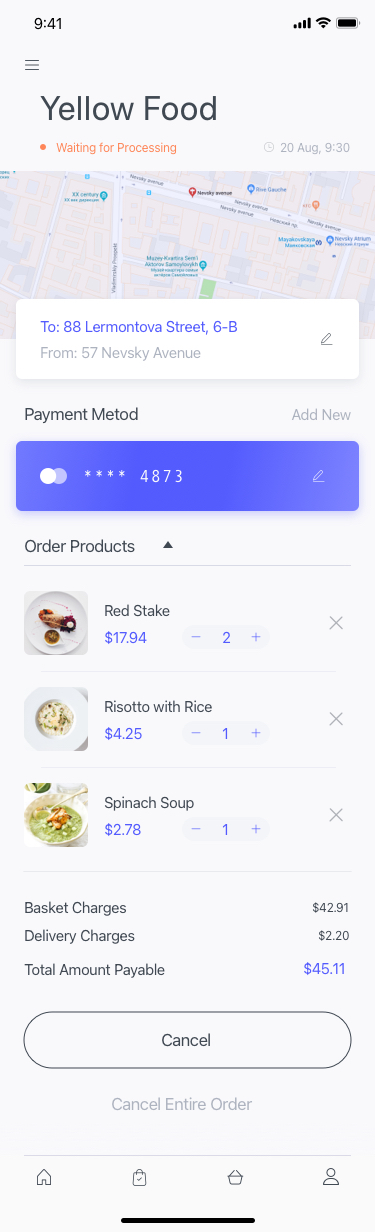
Text in this UI design:
Total Amount Payable
Delivery Charges
Basket Charges
$42.91
$2.20
$45.11
Cancel Entire Order
Cancel
**** 4873
Add New
Payment Metod
To: 88 Lermontova Street, 6-B
From: 57 Nevsky Avenue
Waiting for Processing
20 Aug, 9:30
Yellow Food
Spinach Soup
$2.78
Risotto with Rice
$4.25
Red Stake
$17.94
Order Products